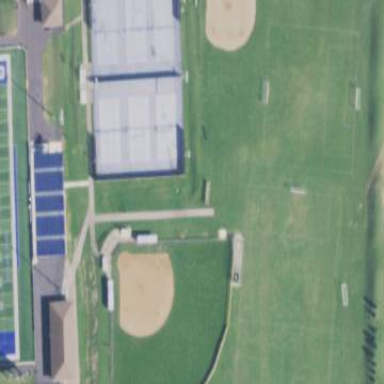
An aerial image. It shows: Baseball pitch for leisure land.